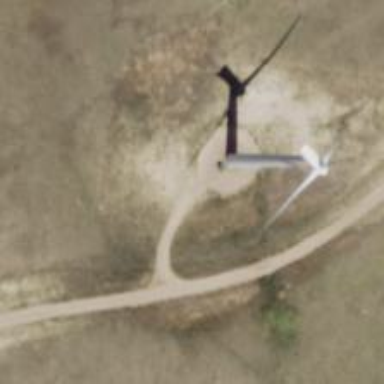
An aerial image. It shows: Wind generator powered by wind turbine.